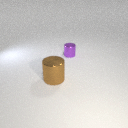
small purple metal cylinder behind large brown metal cylinder